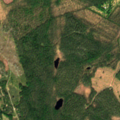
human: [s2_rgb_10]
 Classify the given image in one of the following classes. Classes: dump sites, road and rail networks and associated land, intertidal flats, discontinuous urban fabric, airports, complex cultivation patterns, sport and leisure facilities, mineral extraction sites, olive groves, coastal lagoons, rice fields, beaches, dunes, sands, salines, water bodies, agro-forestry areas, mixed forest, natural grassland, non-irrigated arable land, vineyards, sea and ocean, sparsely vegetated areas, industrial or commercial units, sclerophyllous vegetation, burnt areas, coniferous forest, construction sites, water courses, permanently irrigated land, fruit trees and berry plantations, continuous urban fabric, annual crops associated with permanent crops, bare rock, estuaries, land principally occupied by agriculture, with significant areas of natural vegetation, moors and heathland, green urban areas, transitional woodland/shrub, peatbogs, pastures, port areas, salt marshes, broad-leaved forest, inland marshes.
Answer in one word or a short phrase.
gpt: coniferous forest, transitional woodland/shrub